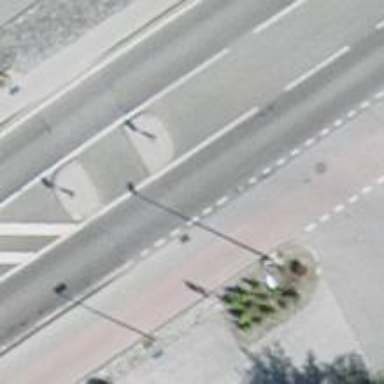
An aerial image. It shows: Zebra crossing.